Question: I have a chart as in following image. My data are in interval 50-51. But yAxis is started from 0. I didn't set yAxis min value.
I can't set static min and max values for yAxis because of single chart can display different data series with distinct min-max values.
I'd like yAxis in this example starts from 50 or 49 and ends with 51 or 52. And Higchcarts should do it automatically.
Any ideas?

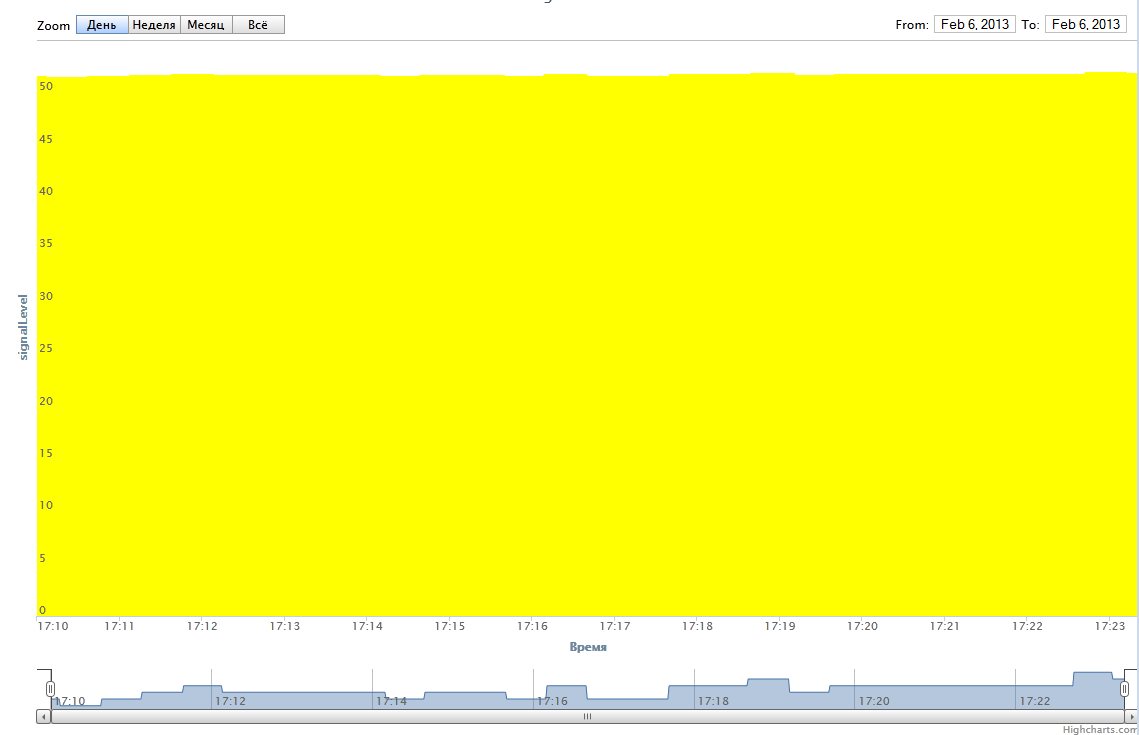
Answer: Perhaps it would be better to do some pre-processing. If you data series are not "live" then you could parse through all the y-values in all series and get the min/max and then assign those to your yAxis min and max parameters.
If your data is "live" (updated every x seconds or something) then you will need to check the new value to see if it is within the min/max range and if not, then assign a new min or max.